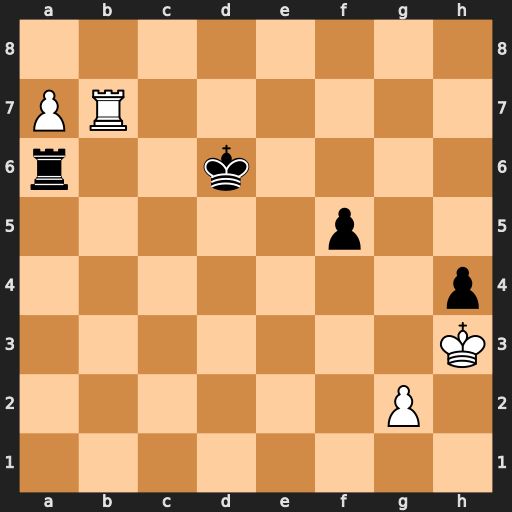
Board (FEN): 8/PR6/r2k4/5p2/7p/7K/6P1/8
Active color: w
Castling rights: -
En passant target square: -
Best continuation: Rb6+ Rxb6 a8=Q